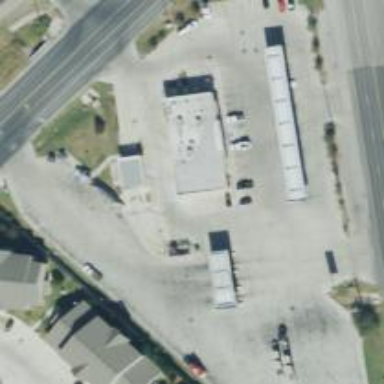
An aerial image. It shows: Convenience shop.